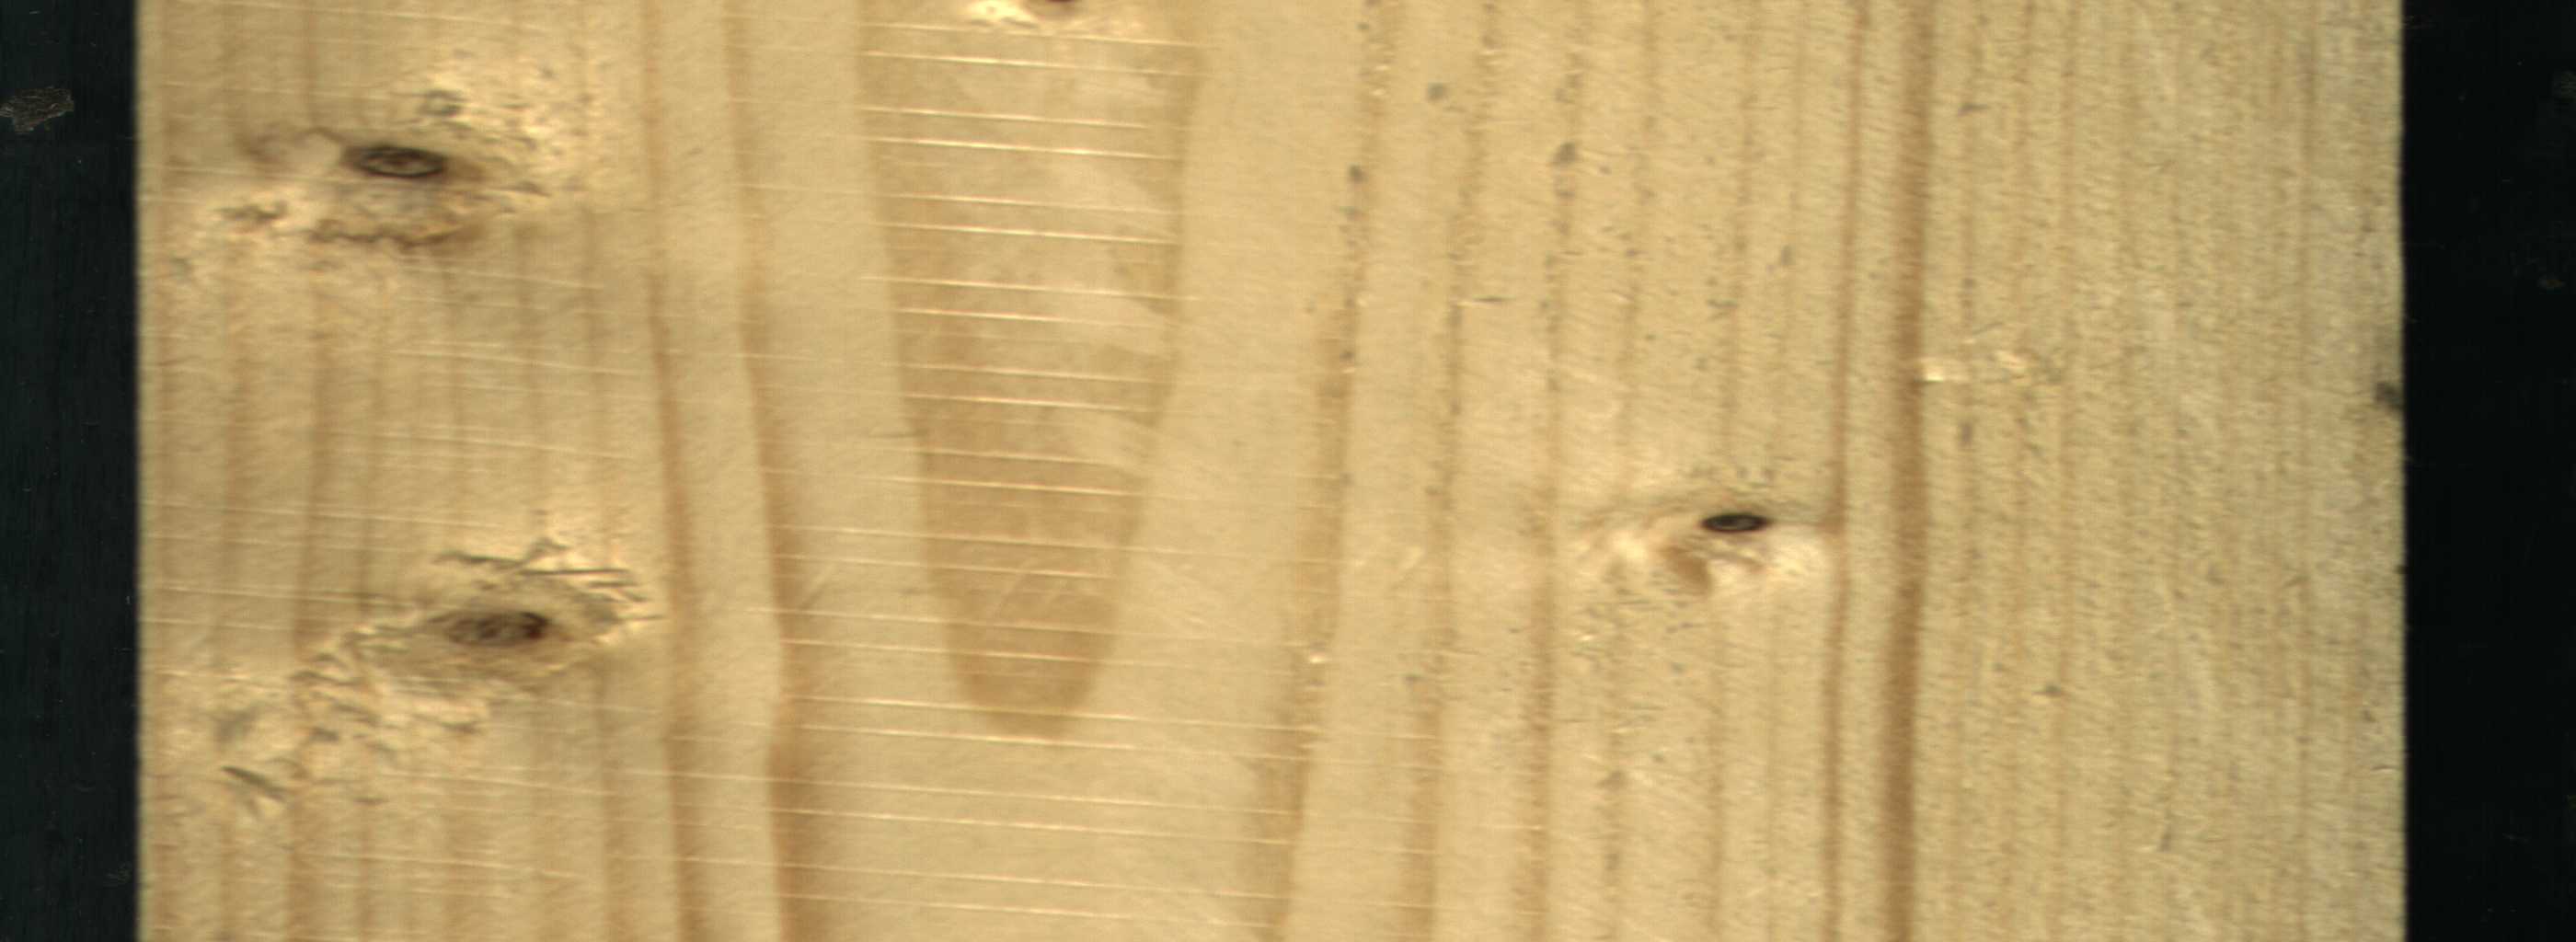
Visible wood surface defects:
Dead_Knot
Dead_Knot
Live_Knot